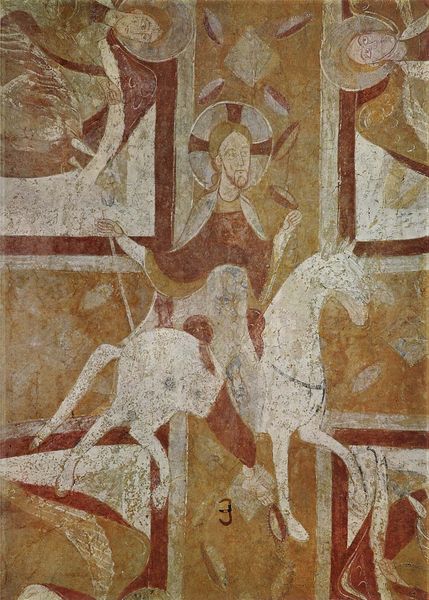
Titel: Krypta der Kathedrale von Auxerre
Standort: Auxerre, St. Etienne (EU - F)
Schlagwörter: flügel, fuß, gemälde, himmel, mann, umhang, weiß, gelb, ocker, ausschnitt, braun, fenster, geste, hintergrund, orange, rot, malerei, ornament, bart, wand, arme, hände, kirche, gold, mantel, pferd, reiter, stock, engel, beine, hufe, reiten, sattel, zügel, ecke, stab, fahne, mauer, detail, wandmalerei, brot, ring, buch, glaube, kreuz, beten, gebet, schimmel, ecken, pergament, heiligenschein, christus, jesus, ostern, ross, mittelalter, segnung, heiliger, heilige, fresko, käse, jünger, heilig, viereck, purpur, zepter, georg, michael, katholizismus, reitend, apostel, gabriel, kreu, paulus, sankt georg, nazareth, fabe, ie, zügen, glücksritter, kreufförmig